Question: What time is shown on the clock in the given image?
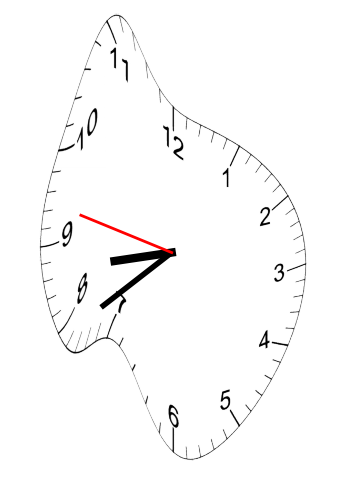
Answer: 08:38:47